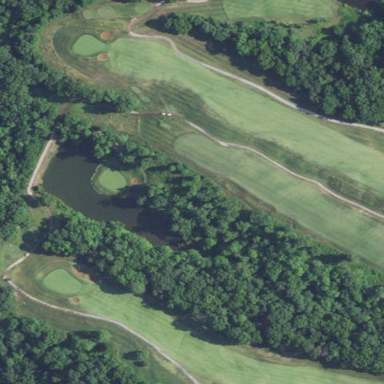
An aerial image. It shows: Water hazard on golf course. The hazard is natural water feature.